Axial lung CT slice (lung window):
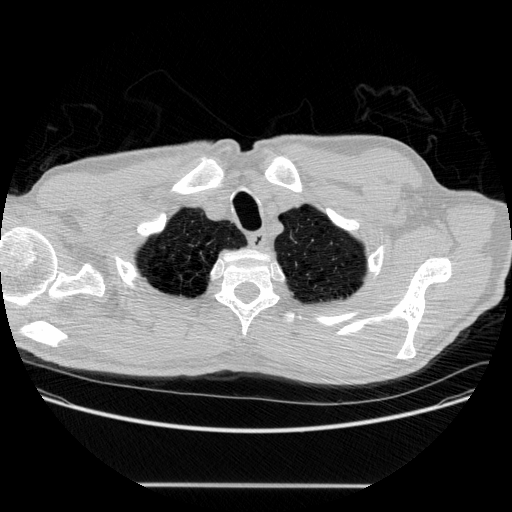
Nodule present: no